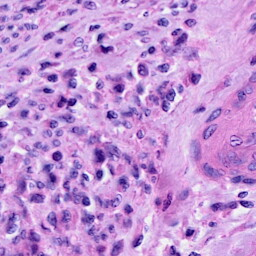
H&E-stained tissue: Cervix